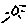
Label: sun